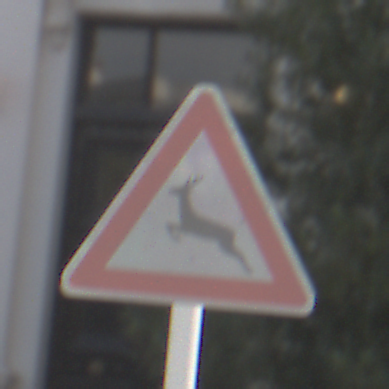
Verkehrszeichen: WildwechselRechts
Umgebung: Outdoor, Urban
Tageszeit: MorningAfternoon
Wetter: PartlyCloudy
Licht: Natural
Jahreszeit: NotSpecified
Kontrast: HighContrast